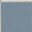
Piece: xx